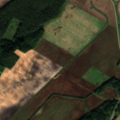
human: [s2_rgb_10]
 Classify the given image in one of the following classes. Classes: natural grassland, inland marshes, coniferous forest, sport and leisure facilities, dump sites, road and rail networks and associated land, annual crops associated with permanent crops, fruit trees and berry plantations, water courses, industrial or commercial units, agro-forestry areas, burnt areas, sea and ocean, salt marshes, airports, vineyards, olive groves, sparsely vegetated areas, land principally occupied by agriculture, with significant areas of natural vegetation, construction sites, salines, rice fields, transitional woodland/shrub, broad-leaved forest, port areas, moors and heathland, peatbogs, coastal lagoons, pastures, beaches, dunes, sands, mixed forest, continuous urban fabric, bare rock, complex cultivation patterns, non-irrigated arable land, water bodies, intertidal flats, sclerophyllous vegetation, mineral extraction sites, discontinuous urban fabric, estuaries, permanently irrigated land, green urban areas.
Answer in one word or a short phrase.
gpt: non-irrigated arable land, complex cultivation patterns, coniferous forest, mixed forest